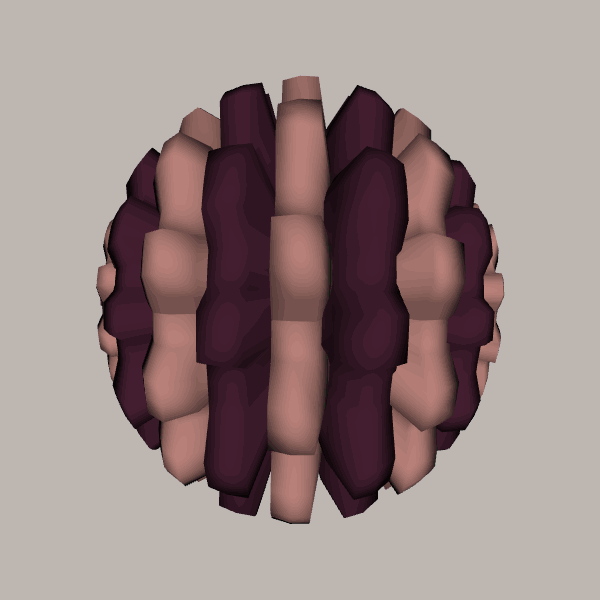
Background: light